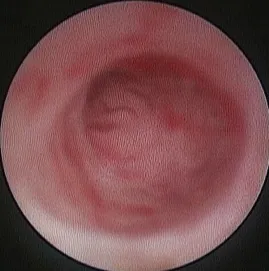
Intraoperative ureteroscopy revealing a mass in the distal ureter.
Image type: endoscopy (other_endoscopy)